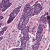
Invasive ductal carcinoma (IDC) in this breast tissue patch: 1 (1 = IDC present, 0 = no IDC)